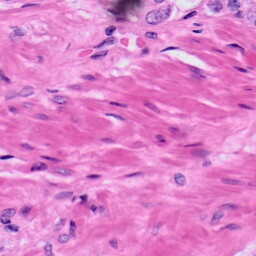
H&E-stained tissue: Prostate